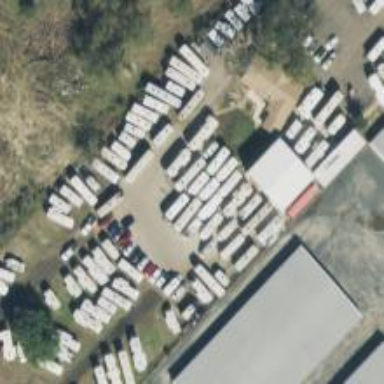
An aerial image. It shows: Caravan shop.